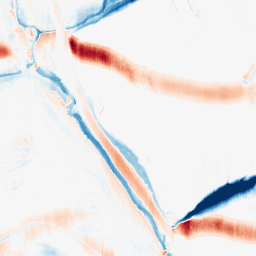
Category: morphological
Decomposition family: morphological_ellipse
Decomposition parameters: operation: average
width: 30
height: 5
Upsampling method: quartic
Upsampling parameters: scale: 8
Upsampling scale: 8